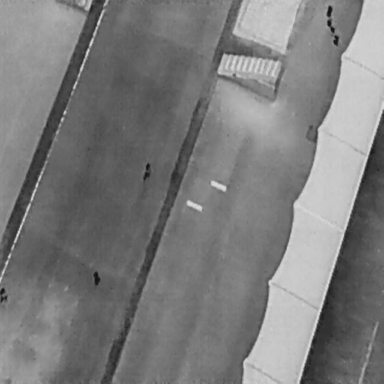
There are three People in the infrared image.